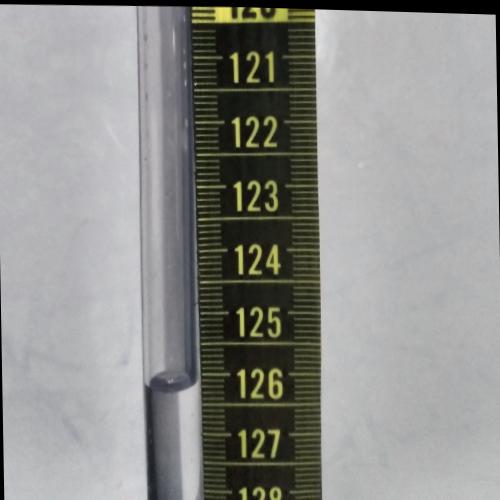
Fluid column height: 126.1 cm